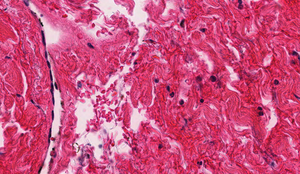
Tumor epithelial tissue: no
Tumor-associated stroma tissue: yes
Normal tissue: no